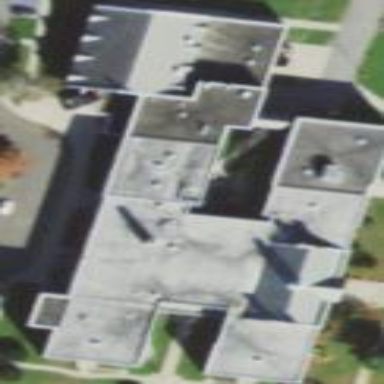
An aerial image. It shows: School building.